Field crop: maize
Growth stage: 1
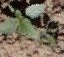
Species: datura